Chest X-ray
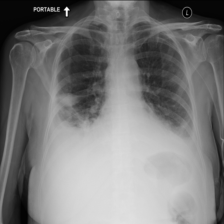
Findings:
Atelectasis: negative
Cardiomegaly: negative
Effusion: positive
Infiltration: negative
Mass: negative
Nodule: negative
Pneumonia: negative
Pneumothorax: negative
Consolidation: negative
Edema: negative
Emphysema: negative
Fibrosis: negative
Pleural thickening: negative
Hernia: negative